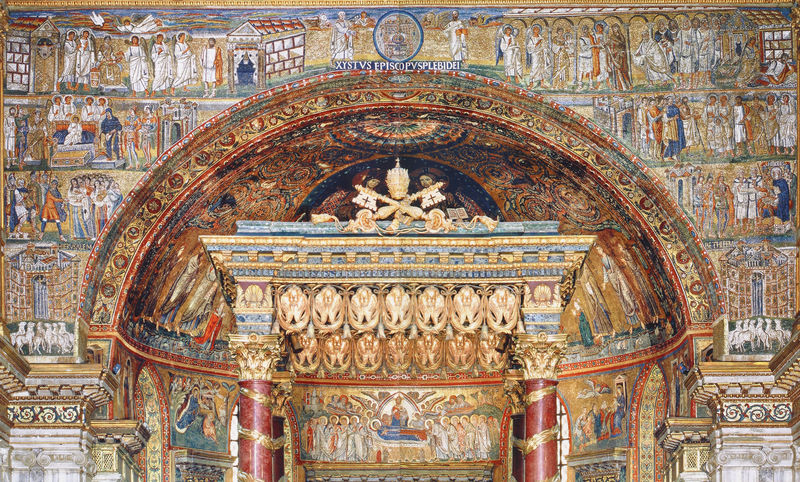
Titel: Mosaik in Apsis und Triumphbogen von Santa Maria Maggiore
Künstler: Jacopo Torriti
Standort: Rom, S. Maria Maggiore (EU - I - Latium)
Schlagwörter: menschen, bunt, säulen, rot, kirche, gold, pferd, engel, rundbogen, papst, nische, gewölbe, mosaik, altar, heiligenschein, apsis, baldachin, schlüssel, prunk, schafe, byzantinisch, päpstlich